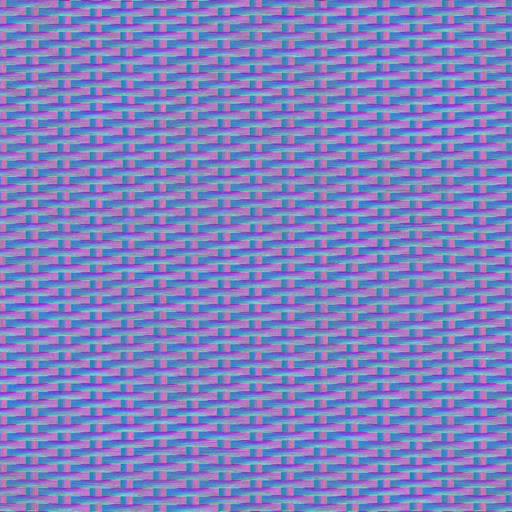
brown dark fabric pattern wicker wood wooden